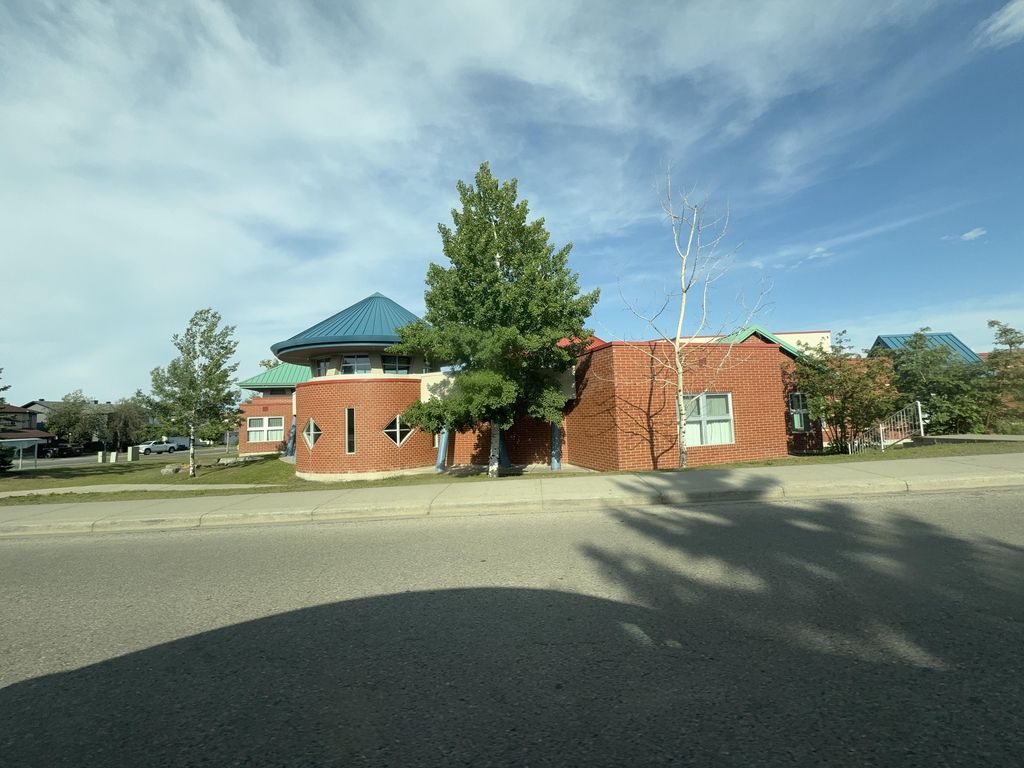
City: calgary